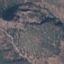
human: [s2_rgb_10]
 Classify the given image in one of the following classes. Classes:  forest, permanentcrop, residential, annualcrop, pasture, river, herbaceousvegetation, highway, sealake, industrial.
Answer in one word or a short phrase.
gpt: HerbaceousVegetation